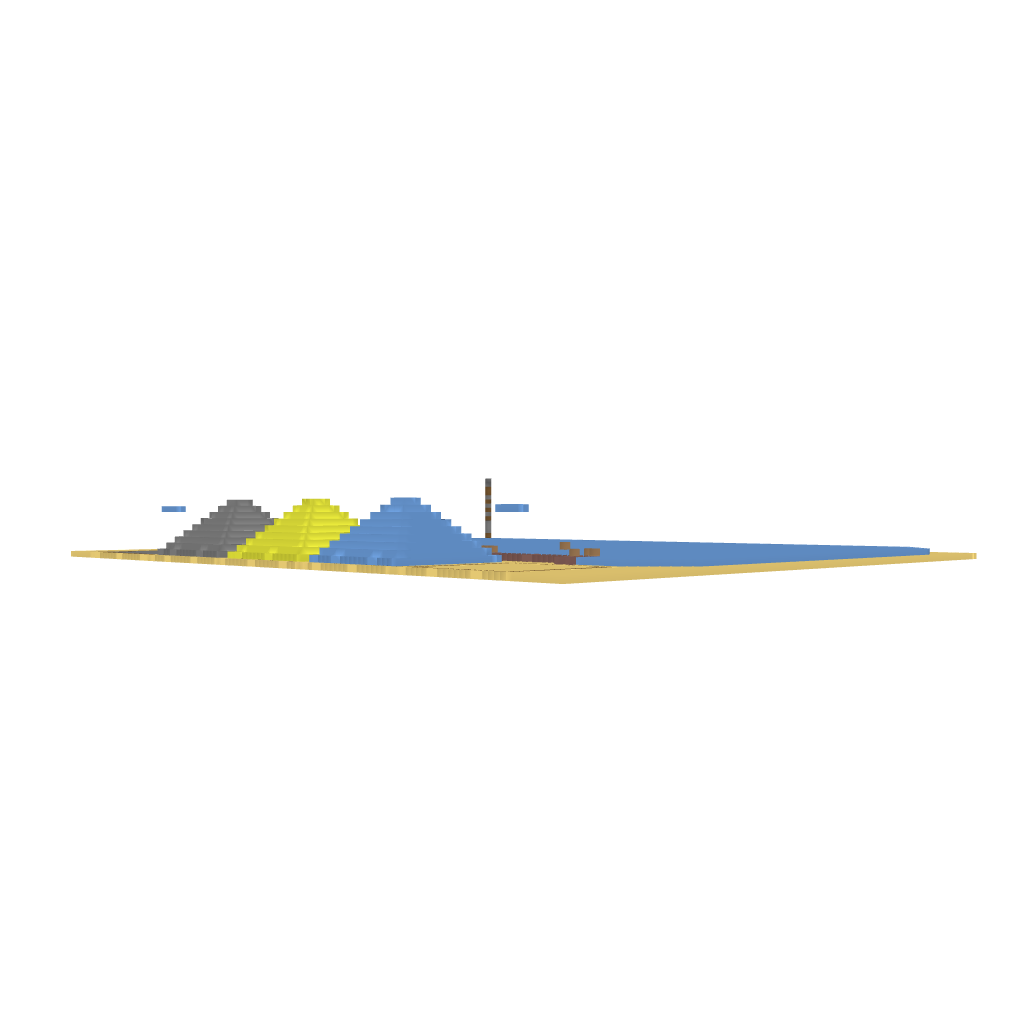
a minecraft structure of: Simple Spawn Hub bad low quality